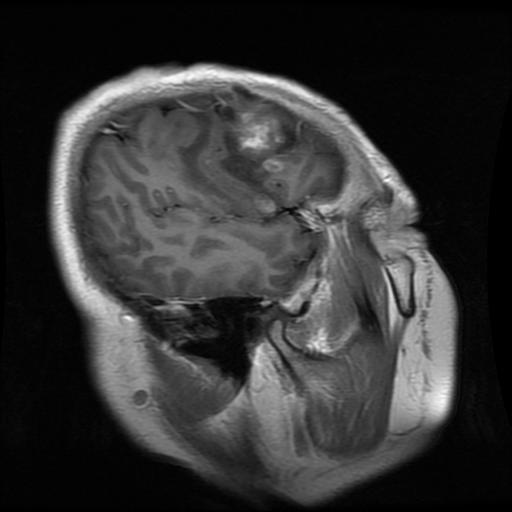
Label: glioma